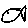
Label: fish